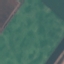
Land use / land cover class: AnnualCrop